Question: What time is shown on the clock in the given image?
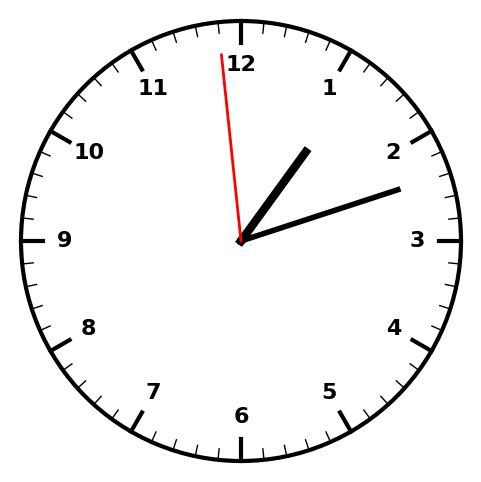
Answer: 01:11:59